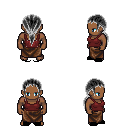
a pixel art fantasy rpg character, male body template, human, dark skin, maroon pirate shirt, robe skirt, gray ponytail hairstyle, black slippers, four views (front, back, left, right), 2x2 character sprite sheet, small pixel art, hard edges, no anti-aliasing